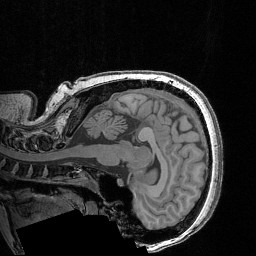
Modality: T1w
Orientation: sagittal
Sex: female
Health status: ill
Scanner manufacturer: siemens
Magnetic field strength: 3 T
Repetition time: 1.57 s
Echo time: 0.00342 s